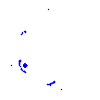
Particle: pion